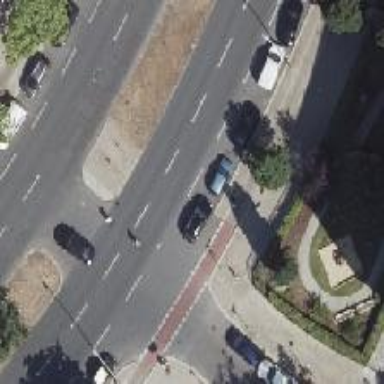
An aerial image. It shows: Unmarked crossing on the road.